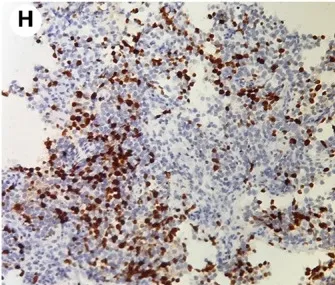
(D-H) The pathological findings of the bone biopsy of the metastatic vertebrae. Hematoxylin and eosin (HandE) staining showed an invasive tumor cell growth pattern, with abundant eosinophilic cytoplasm and finely granular nuclear chromatin. The Ki-67 index was approximately 20% (H) (Magnification, x 200).
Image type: pathology (h&e)